Question: we are trying to implement an application using the Service Layer Pattern cause our application needs to connect to other multiple applications too, and googling on the web, we found this link of a demonstrative graphic for the "right" way of apply the pattern:
<URL>
But now we have a question: what if our system needs to implement some business logic, only for our application (like some maintenance data for the system itself) that we don't need to share with other systems. Based on this graphic:

As it seems, it will be unnecesary to implement a service layer just for that; it will be more practical to avoid the service layer, and just go from User Interface to the Business Layer (for example). What should be the right way in this case to implement the Service Layer Pattern? What do you suggest us for a scenario like the one I told you?
Thanks in advance.
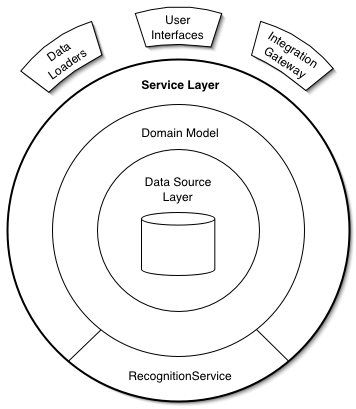
Answer: "Service Layer" is just an abstraction over your domain logic. The abstraction can be of any degree, including transparent.
The term layer is misleading. I think Martin himself would agree it is better referred to as a context boundary (from domain driven design). Meaning that you can have many service layers that abstract your domain to different degrees. The service "layer" API that you expose to your UI can do a lot more within your domain than the service layer that you expose to the integration gateway.
I would recommend breaking up these chunks of services along functional contours though. (For example a set of services that are uses to bulk import data and a set of services that users interact with normally should be almost entirely separate.) This way if you need to expose an API to another application that you expect to interact with you in the exact same way that a user can you have them use the same API that the UI does.